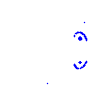
Particle: proton